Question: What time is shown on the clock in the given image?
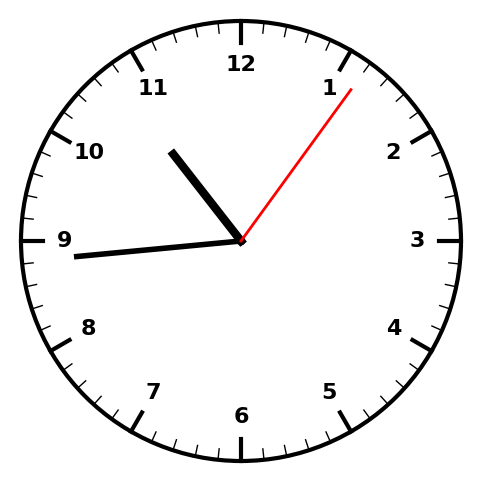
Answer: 10:44:06